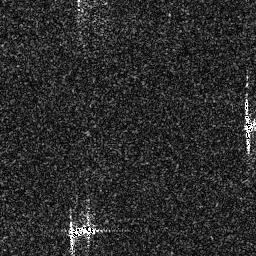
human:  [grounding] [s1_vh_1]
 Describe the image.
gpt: In the satellite image, there is  <ref>1 medium ship </ref> <box>[[25, 85, 37, 93, 0]]</box> located at bottom.